Question: I am trying to use the longlistselector control to display a list of People and the kids they might have. Some might have 1 kid and some may have more.
I am trying to use the ItemTemplate
'''
<phone:PhoneApplicationPage.Resources>
<DataTemplate x:Key="KidsTemplate">
<StackPanel Grid.Column="1" VerticalAlignment="Top">
<TextBlock Text="{Binding KidsName}"/>
</StackPanel>
</DataTemplate>
<DataTemplate x:Key="ListTemplate">
<StackPanel Grid.Column="1" VerticalAlignment="Top">
<TextBlock Text="{Binding Name}"/>
<TextBlock Text="{Binding Address}"/>
<ListBox x:Name="PersonKids"
ItemTemplate="{StaticResource KidsTemplate}">
</ListBox>
</StackPanel>
</DataTemplate>
</phone:PhoneApplicationPage.Resources>
<!--LayoutRoot is the root grid where all page content is placed-->
<Grid x:Name="LayoutRoot" Background="Transparent">
<Grid.RowDefinitions>
<RowDefinition Height="Auto"/>
<RowDefinition Height="*"/>
</Grid.RowDefinitions>
<!--TitlePanel contains the name of the application and page title-->
<StackPanel x:Name="TitlePanel" Grid.Row="0" Margin="12,17,0,28">
<TextBlock Text="MY APPLICATION" Style="{StaticResource PhoneTextNormalStyle}" Margin="12,0"/>
<TextBlock Text="page name" Margin="9,-7,0,0" Style="{StaticResource PhoneTextTitle1Style}"/>
</StackPanel>
<!--ContentPanel - place additional content here-->
<Grid x:Name="ContentPanel" Grid.Row="1" Margin="12,0,12,0">
<phone:LongListSelector x:Name="MultiList"
ItemsSource="{Binding Person}"
ItemTemplate="{StaticResource ListTemplate}">
</phone:LongListSelector>
</Grid>
</Grid>
'''
Trying to use following class
'''
public class PersonDetail
{
public string Name { get; set; }
public string Address { get; set; }
public Kids PersonKids { get; set; }
}
public class Kids
{
public string KidsName { get; set; }
}
'''

Any help would be great.
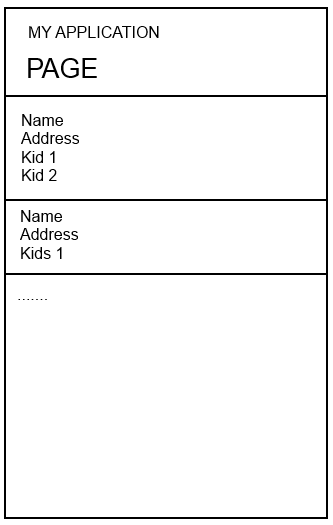
Answer: First of all, you wrote your classes wrong:
'''
public class PersonDetail
{
public string Name { get; set; }
public string Address { get; set; }
public List<Kid> PersonKids { get; set; }
}
public class Kid
{
public string KidsName { get; set; }
}
'''
A person has a list of children, not a single one. Then fix the template for individual person:
'''
<ListBox x:Name="PersonKids"
ItemsSource="{Binding PersonKids}"
ItemTemplate="{StaticResource KidsTemplate}">
</ListBox>
'''
Now you need to set the appropriate 'DataContext' for your page. First, add the following property to your page's class:
'''
public ObservableCollection<PersonDetail> Persons { get; set; }
'''
And add the following code to the constructor:
Persons = new ObservableCollection();
DataContext = this;
And if you add persons to the 'Persons' collection, it should be displayed properly.